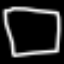
Label: square